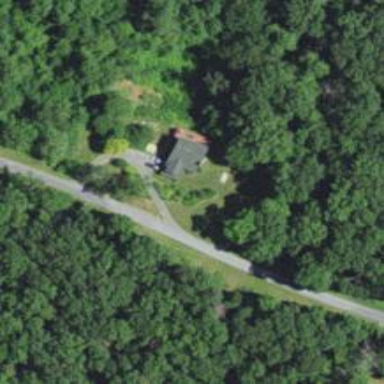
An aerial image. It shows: Cabin for tourism purposes.